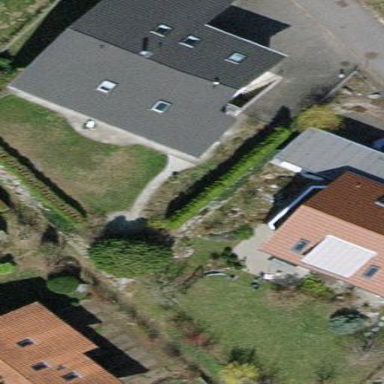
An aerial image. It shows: Building with tile roof.